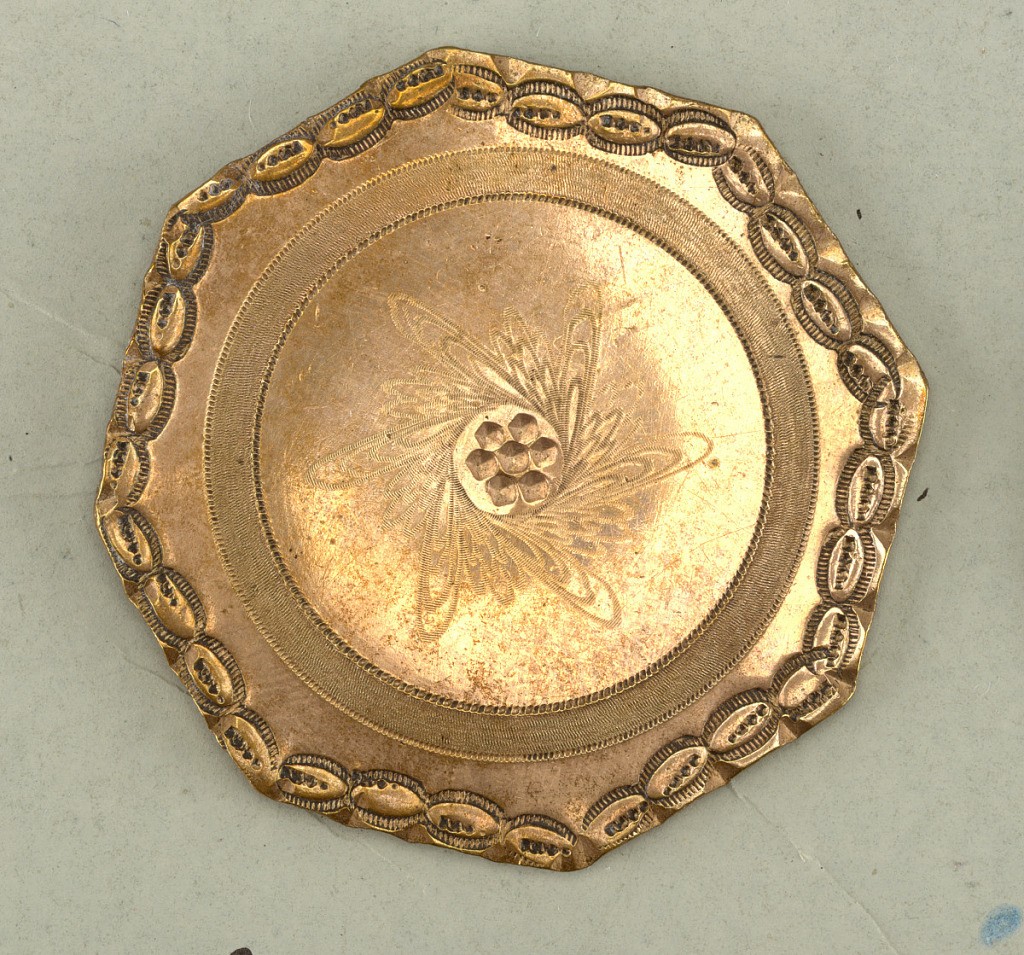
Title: Buttons
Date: late 18th century
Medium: brass
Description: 1931-59-222-a/c,e: three flat, octagonal buttons; a and b ornmented w...